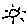
Label: sun